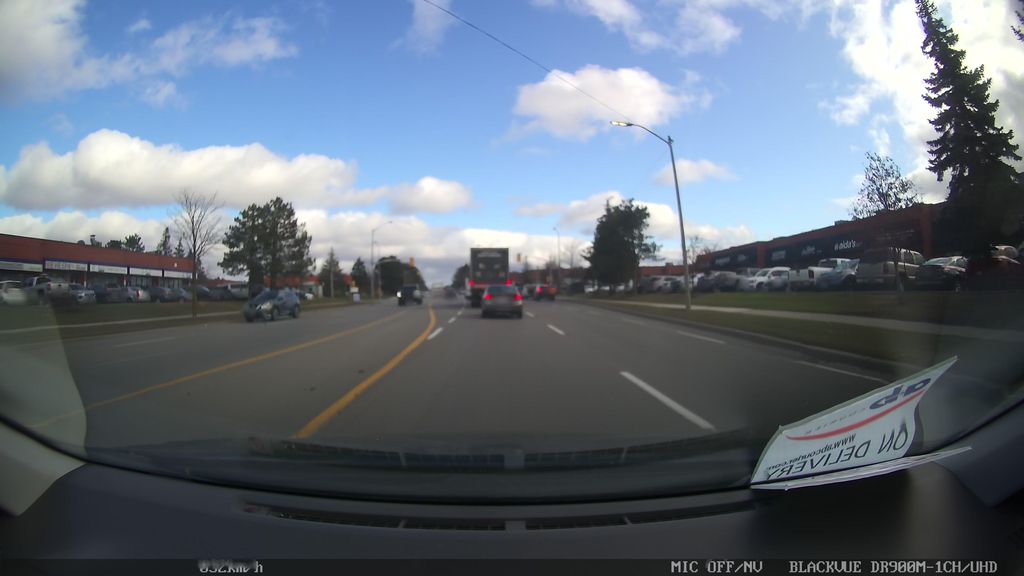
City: toronto